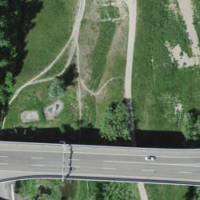
EUNIS habitat code: 57
Species observed at this site:
Agrimonia eupatoria
Motacilla cinerea
Geranium sanguineum
Campanula glomerata
Medicago sativa
Jacobaea vulgaris
Ptyonoprogne rupestris